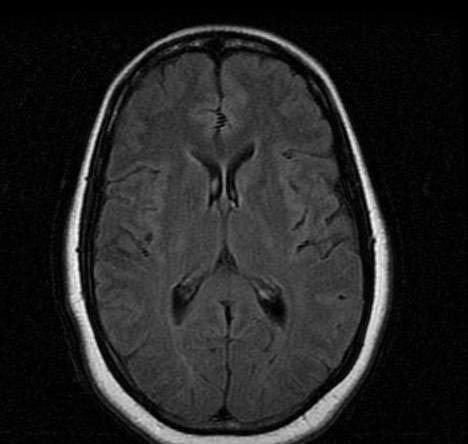
Label: notumor